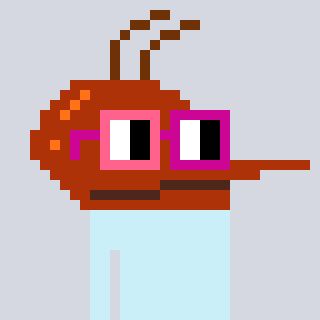
a pixel art character with square pink and red glasses, a mosquito-shaped head and a gunk-colored body on a cool background